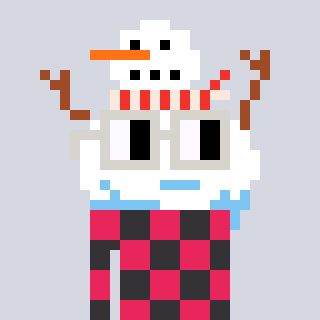
a pixel art character with square light gray glasses, a snowman-shaped head and a grayscale-colored body on a cool background